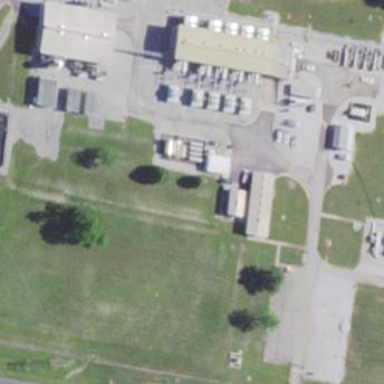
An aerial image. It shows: Industrial area with fence. There is compression substation within the premises.